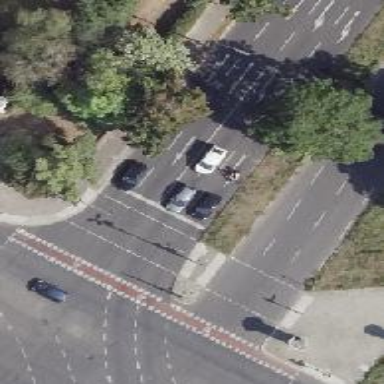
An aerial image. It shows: Road crossing with traffic signals.